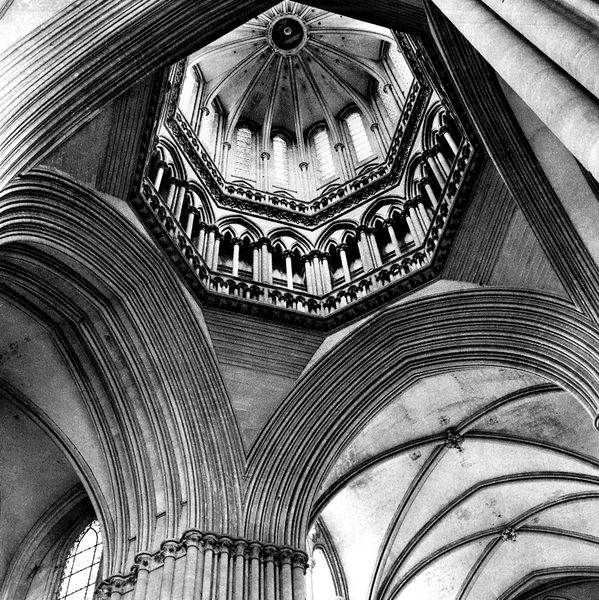
Titel: Kathedrale Notre Dame de Coutances
Standort: Coutances (EU - F - Normandie)
Schlagwörter: fenster, frankreich, grau, laterne, profil, schwarz, säulen, weiss, ornament, profile, architektur, innenraum, kirche, innen, gotik, rund, turm, deutschland, schiff, bogen, linien, empore, kuppel, detail, ornamente, hoch, foto, fotografie, bögen, gewölbe, stern, dom, strahlen, groß, schwarzweiss, kathedrale, kreuzrippengewölbe, mittelschiff, dienste, gotisch, kreuzgrat, kreuzgratgewölbe, rosette, spitzbogen, spitzbögen, untersicht, grat, rundungen, kirhce, vierung, vierungsturm, biforien, kreuzrippgewölbe, schlusstein, bleiverglasung, pphoto, 1350, frankreich oder deutschland, kreurippgewölbe